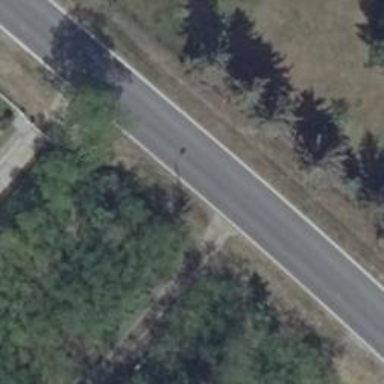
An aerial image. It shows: Secondary road with asphalt surface.